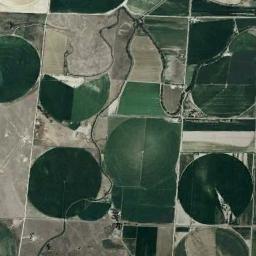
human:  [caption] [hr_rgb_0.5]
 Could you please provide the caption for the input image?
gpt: There is only one complete circle of farmland .

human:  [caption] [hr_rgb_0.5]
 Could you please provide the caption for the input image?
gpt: Several green circular or fan-shaped farmlands with different radians are surrounded by other farmlands that grows other crops .

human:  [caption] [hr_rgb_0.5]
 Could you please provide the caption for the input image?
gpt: Several circular green fields with full, Semi-circle, And semi-circular shapes .

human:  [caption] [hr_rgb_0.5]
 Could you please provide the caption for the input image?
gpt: Some deep green circle farmland are in the bare land .

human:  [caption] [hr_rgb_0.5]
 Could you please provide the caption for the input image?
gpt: There are some cultivated circular farmlands distributed irregularly .